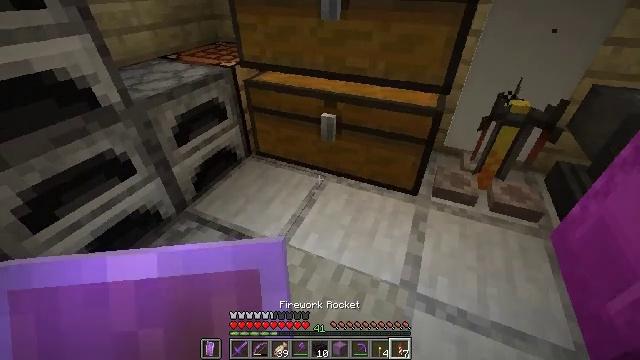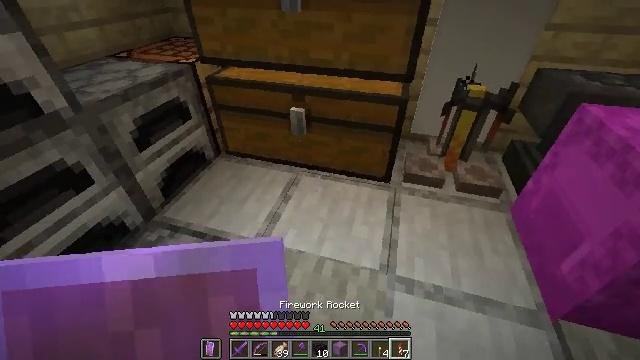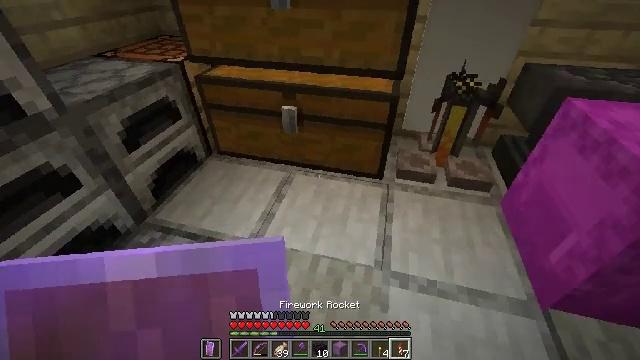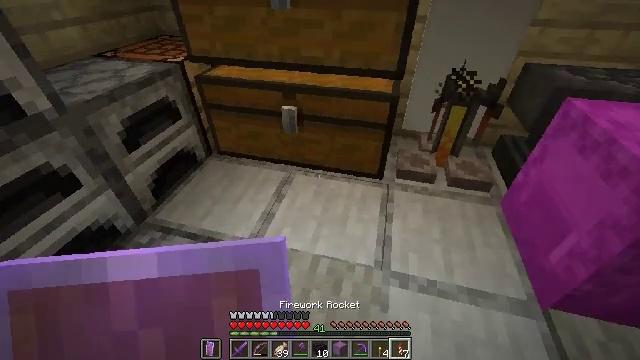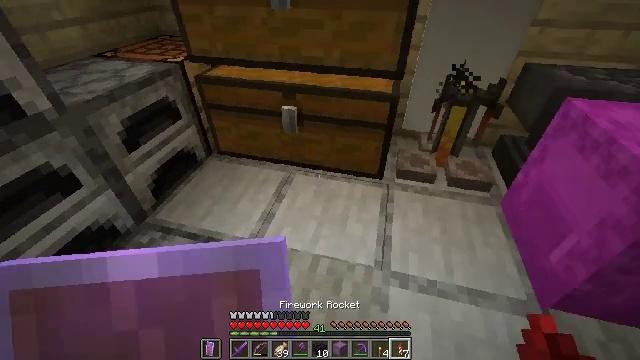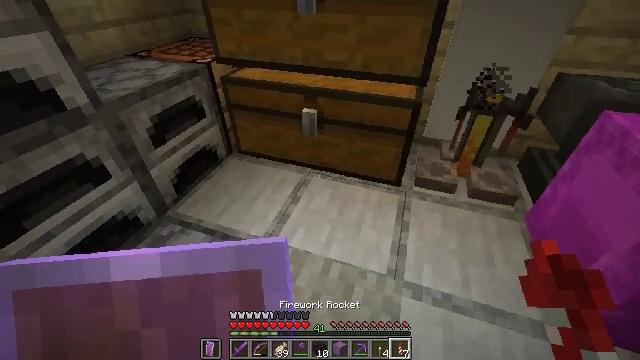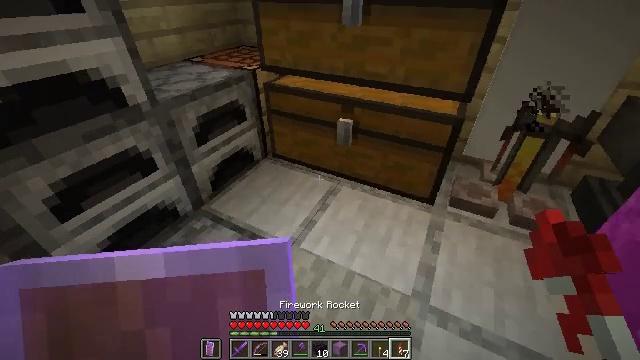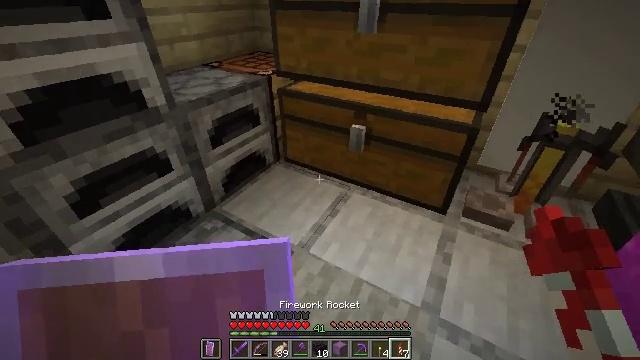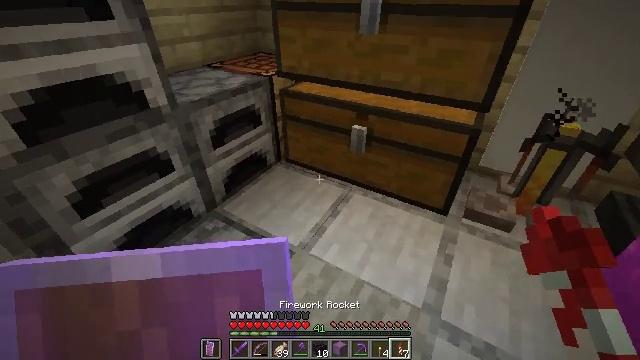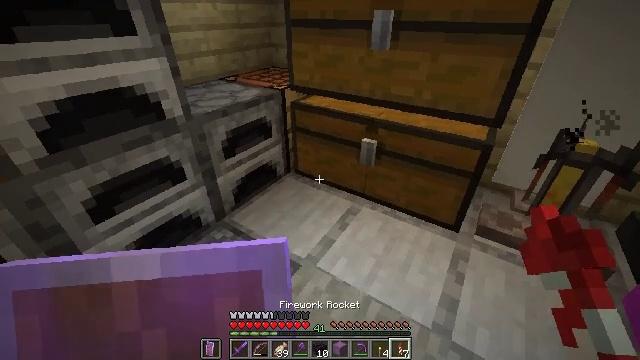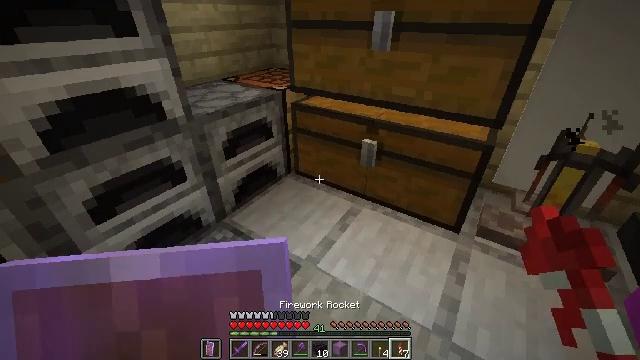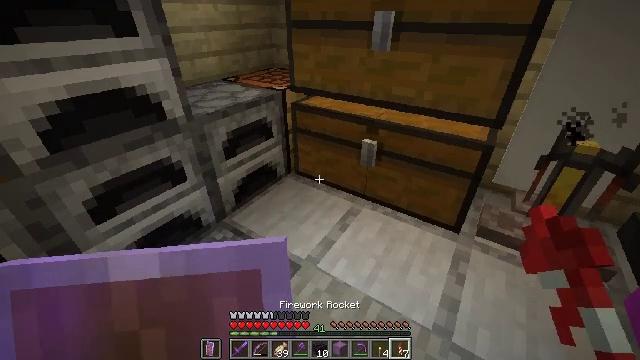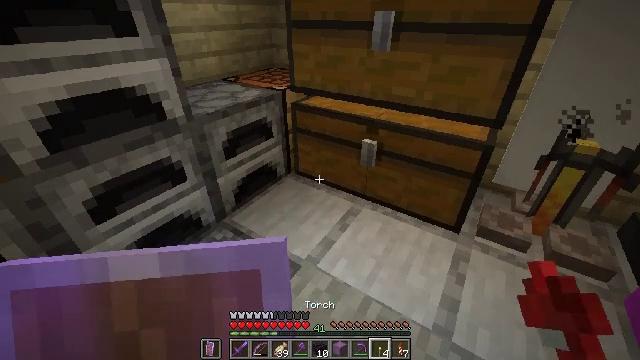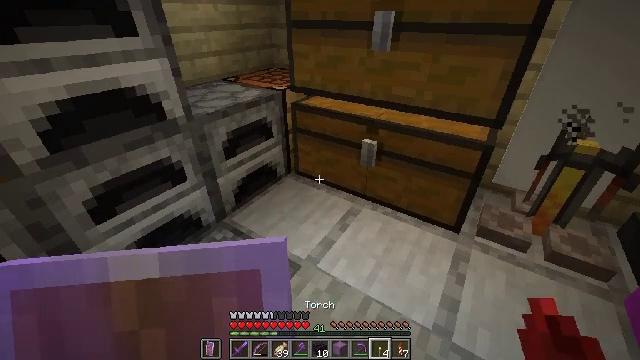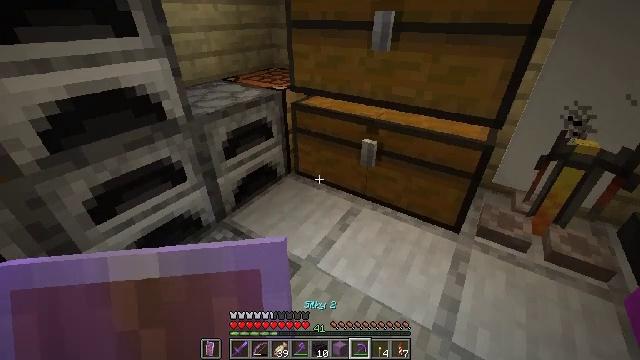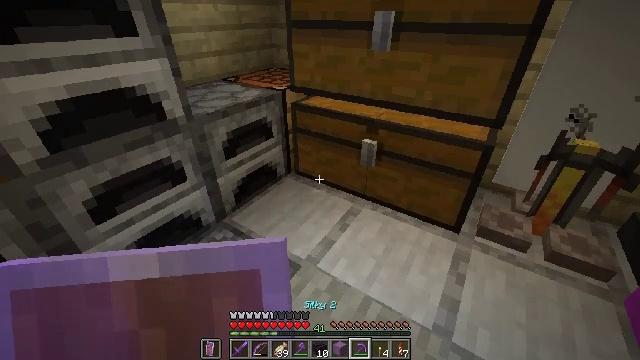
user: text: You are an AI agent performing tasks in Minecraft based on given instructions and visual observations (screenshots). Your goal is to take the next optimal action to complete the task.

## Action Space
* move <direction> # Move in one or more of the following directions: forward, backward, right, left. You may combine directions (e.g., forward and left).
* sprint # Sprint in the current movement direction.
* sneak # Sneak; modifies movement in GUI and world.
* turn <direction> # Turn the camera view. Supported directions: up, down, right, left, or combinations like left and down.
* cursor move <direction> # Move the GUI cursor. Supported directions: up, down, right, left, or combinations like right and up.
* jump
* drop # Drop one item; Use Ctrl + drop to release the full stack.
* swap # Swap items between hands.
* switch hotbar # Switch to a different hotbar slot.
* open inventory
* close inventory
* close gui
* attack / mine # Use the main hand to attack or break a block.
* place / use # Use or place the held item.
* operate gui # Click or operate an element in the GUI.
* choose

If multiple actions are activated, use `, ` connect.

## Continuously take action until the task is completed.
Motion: motion action
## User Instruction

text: Turn cocoa beans into brown dye on the crafting table.
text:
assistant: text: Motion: turn right and down
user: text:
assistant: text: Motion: turn right
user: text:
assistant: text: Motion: no_op
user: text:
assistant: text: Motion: no_op
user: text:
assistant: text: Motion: turn left
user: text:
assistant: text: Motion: turn left and up
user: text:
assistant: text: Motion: turn left and up
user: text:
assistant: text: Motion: no_op
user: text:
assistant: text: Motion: turn left and up
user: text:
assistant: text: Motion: no_op
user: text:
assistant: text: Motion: no_op
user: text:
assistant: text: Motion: no_op
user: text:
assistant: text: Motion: no_op
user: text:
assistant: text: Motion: no_op
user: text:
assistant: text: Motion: no_op
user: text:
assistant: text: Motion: no_op
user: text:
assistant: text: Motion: no_op
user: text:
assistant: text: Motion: no_op
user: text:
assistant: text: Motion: no_op
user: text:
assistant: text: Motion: no_op
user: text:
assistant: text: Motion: no_op
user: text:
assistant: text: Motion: no_op
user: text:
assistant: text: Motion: no_op
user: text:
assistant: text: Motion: no_op
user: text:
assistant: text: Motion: no_op
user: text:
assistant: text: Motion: no_op
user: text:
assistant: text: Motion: no_op
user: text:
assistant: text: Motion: no_op
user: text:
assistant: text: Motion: no_op
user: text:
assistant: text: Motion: move forward, turn left and up